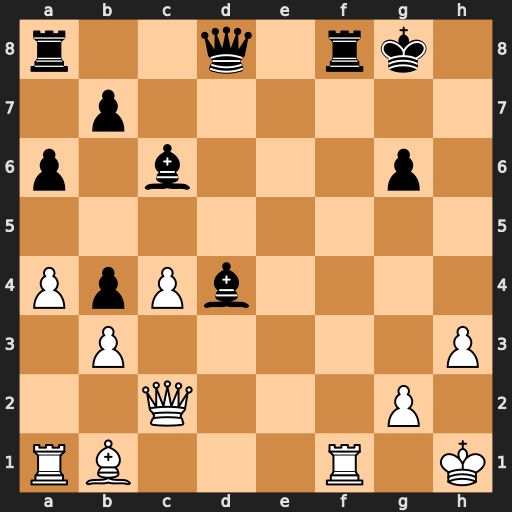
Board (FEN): r2q1rk1/1p6/p1b3p1/8/PpPb4/1P5P/2Q3P1/RB3R1K
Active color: w
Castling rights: -
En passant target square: -
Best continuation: Qxg6+ Bg7 Qh7#